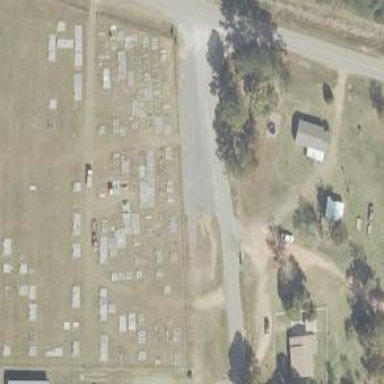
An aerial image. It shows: Cemetery with graves.